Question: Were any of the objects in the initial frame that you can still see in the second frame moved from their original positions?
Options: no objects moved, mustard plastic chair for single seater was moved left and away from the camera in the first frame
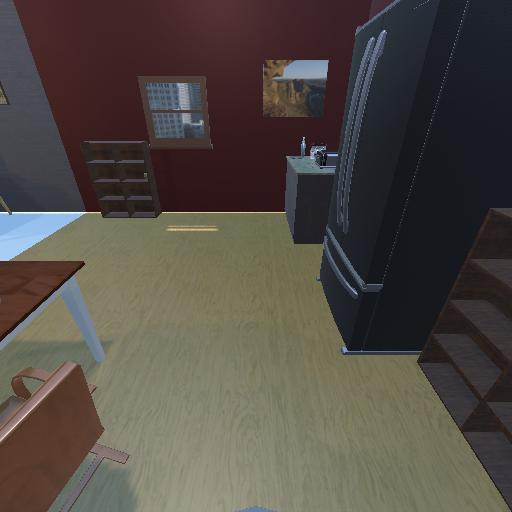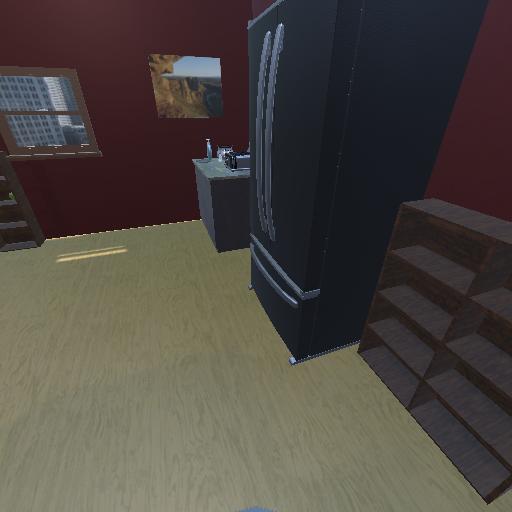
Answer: no objects moved